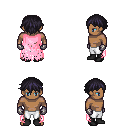
a pixel art fantasy rpg character, male body template, human, dark skin, pink tattered cape, white pants, raven short bangs hairstyle, metal gloves, black shoes, four views (front, back, left, right), 2x2 character sprite sheet, small pixel art, hard edges, no anti-aliasing